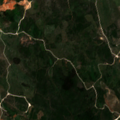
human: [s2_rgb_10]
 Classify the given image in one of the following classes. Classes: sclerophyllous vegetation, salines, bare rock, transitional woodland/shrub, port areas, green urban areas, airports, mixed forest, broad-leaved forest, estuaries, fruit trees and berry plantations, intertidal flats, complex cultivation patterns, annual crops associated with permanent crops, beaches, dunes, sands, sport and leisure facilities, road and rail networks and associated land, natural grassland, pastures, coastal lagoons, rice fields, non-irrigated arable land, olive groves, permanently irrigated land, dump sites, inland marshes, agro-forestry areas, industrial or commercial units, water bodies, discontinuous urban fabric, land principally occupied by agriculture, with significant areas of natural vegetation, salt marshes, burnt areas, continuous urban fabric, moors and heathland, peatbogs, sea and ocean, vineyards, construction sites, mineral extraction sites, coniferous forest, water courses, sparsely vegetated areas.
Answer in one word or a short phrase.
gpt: olive groves, land principally occupied by agriculture, with significant areas of natural vegetation, sclerophyllous vegetation